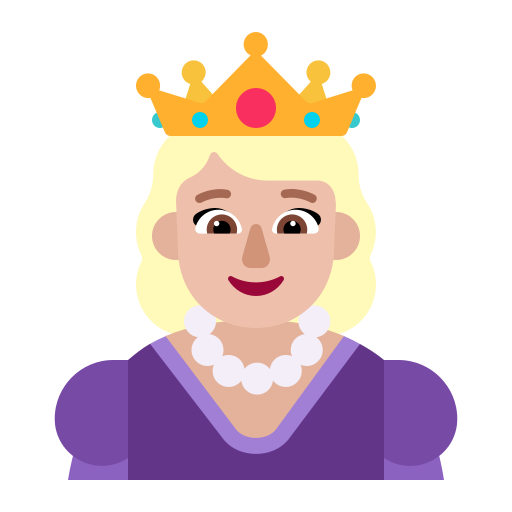
princess flat  light